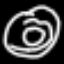
Label: donut